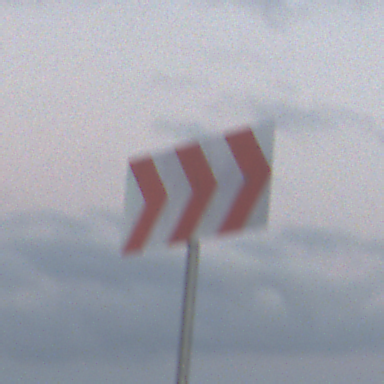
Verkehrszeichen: RichtungstafelnInKurvenGrossLinks
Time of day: SunriseSunset
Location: Outdoor (Nature)
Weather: PartlyCloudy
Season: NotSpecified
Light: Natural